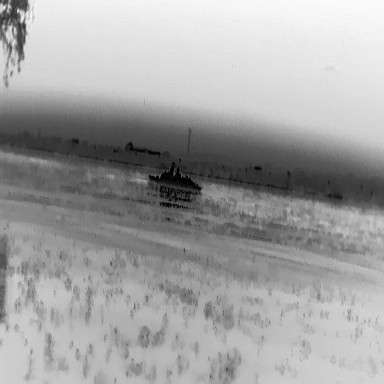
There is a warship in the infrared image.